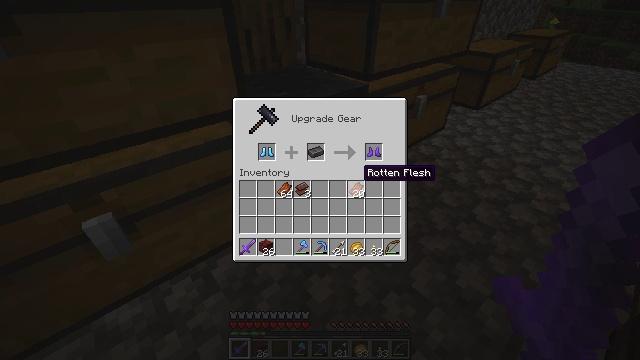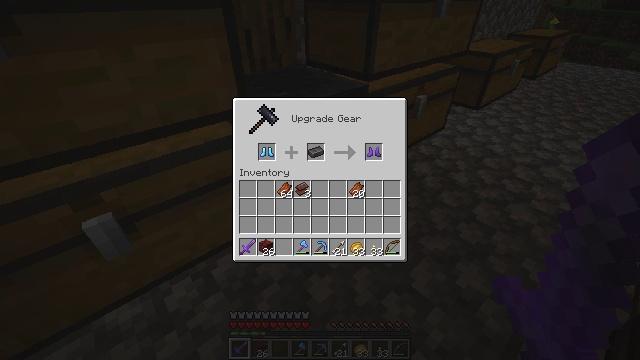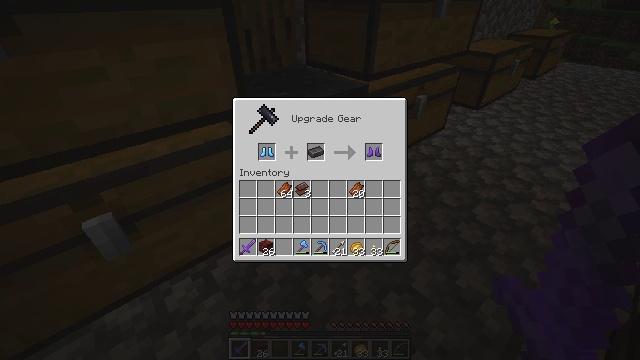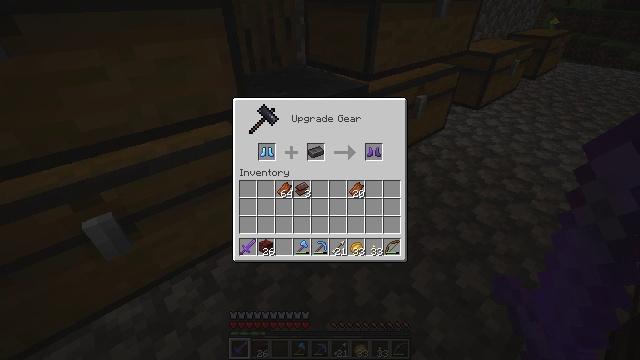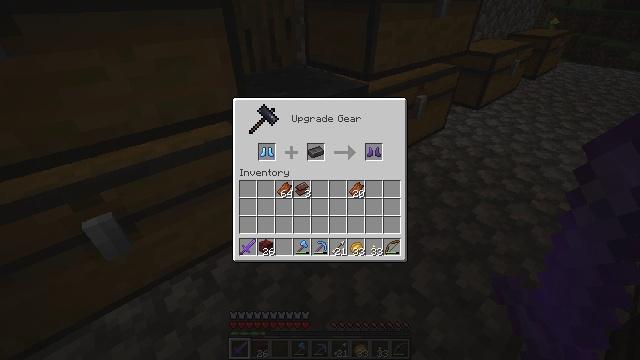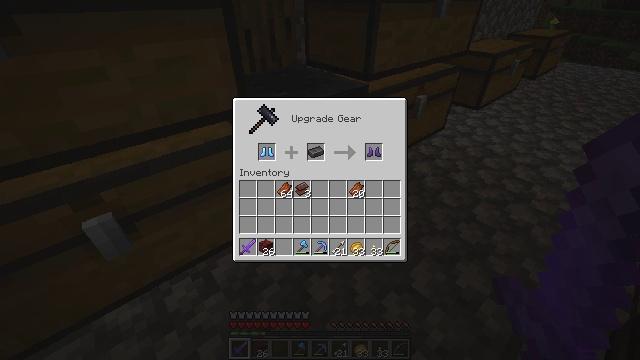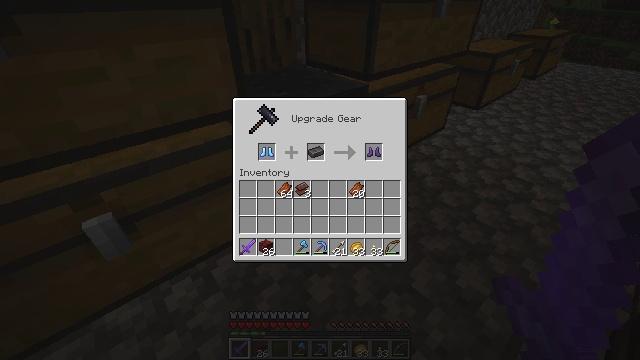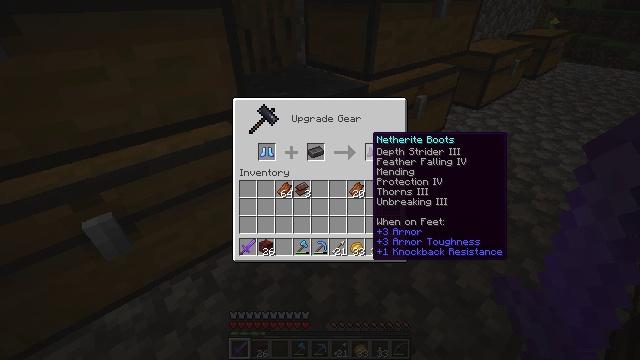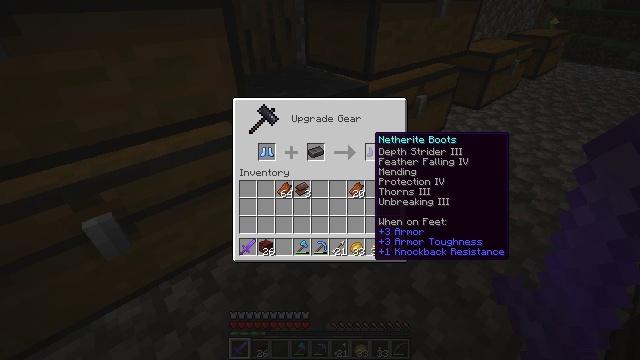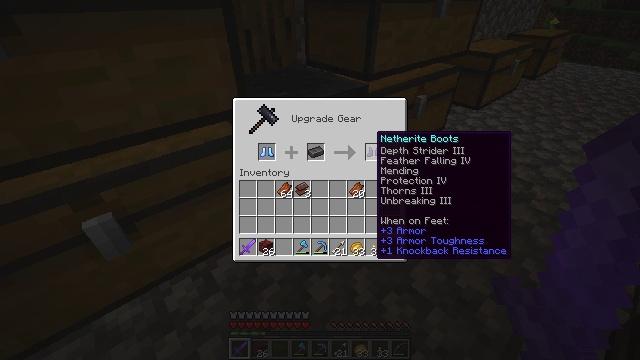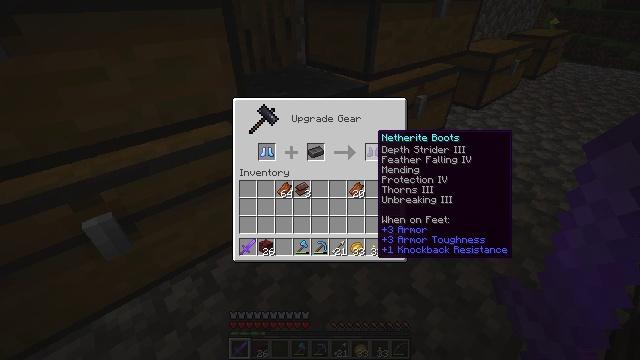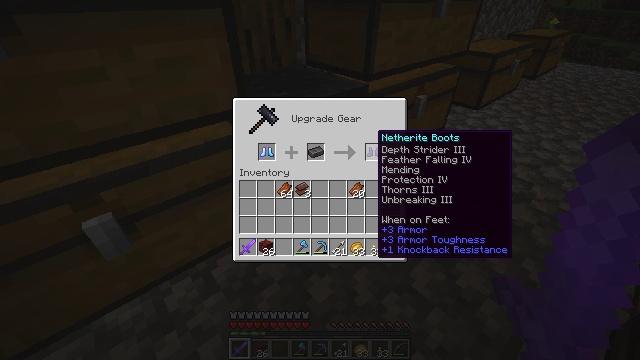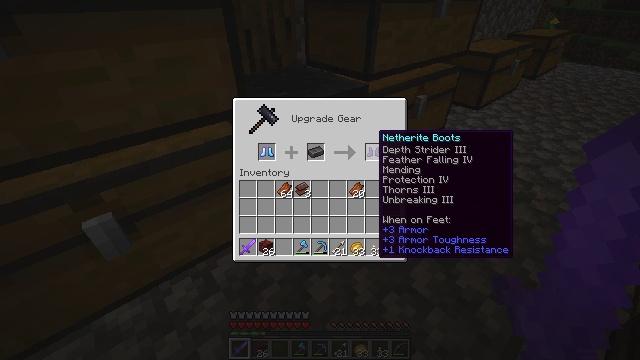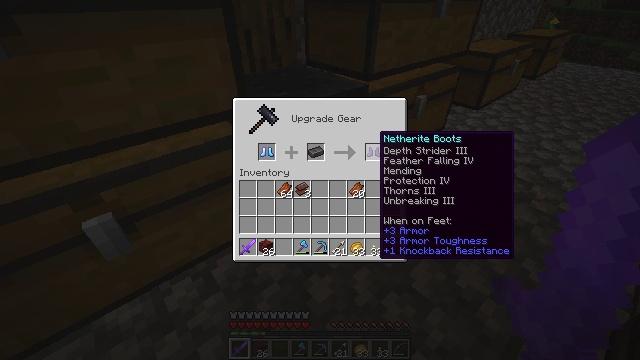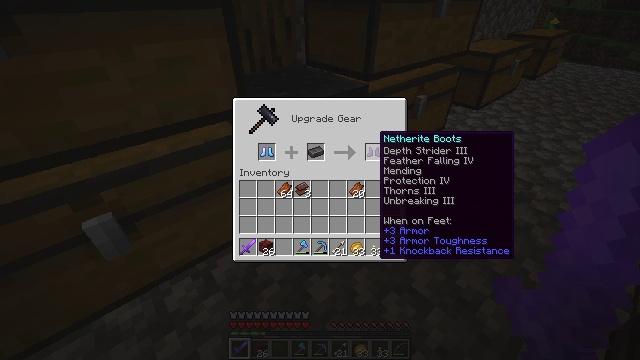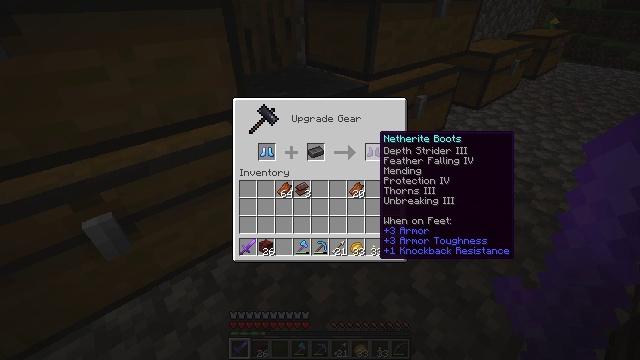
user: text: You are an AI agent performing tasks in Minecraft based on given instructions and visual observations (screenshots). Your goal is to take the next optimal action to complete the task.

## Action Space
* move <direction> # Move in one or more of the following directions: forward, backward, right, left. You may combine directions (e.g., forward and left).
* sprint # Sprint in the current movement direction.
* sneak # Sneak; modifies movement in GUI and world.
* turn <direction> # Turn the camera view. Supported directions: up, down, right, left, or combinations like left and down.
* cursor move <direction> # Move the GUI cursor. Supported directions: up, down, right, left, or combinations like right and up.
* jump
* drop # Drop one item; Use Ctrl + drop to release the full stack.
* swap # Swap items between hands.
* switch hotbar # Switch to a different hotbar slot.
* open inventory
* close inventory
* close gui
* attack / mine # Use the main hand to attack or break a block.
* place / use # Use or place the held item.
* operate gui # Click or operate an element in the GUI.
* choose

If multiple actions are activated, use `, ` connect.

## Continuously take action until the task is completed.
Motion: motion action
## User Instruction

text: Make netherite boots by combining netherite and diamond boots.
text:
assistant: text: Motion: cursor move up
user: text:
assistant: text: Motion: cursor move up
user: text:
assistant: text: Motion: no_op
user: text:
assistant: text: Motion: no_op
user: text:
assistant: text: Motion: no_op
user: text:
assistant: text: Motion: no_op
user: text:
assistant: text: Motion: no_op
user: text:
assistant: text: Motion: no_op
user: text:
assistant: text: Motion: no_op
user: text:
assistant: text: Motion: no_op
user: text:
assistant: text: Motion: no_op
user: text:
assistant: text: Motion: no_op
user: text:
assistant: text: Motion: no_op
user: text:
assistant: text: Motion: no_op
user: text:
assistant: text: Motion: no_op
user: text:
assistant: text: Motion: no_op
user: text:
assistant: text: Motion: no_op
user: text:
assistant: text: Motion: no_op
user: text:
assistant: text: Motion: operate gui
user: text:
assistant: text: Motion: operate gui
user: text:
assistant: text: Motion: no_op
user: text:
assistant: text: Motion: cursor move down
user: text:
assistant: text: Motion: cursor move left and down
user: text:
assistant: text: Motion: no_op